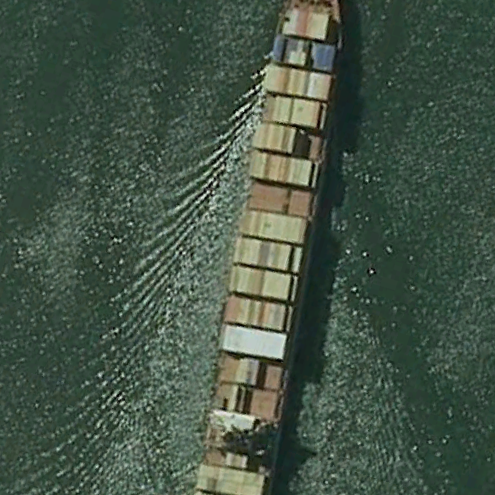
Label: Container_ship